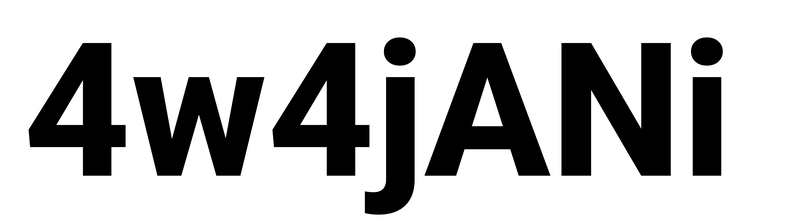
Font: Roboto_ExtraBold